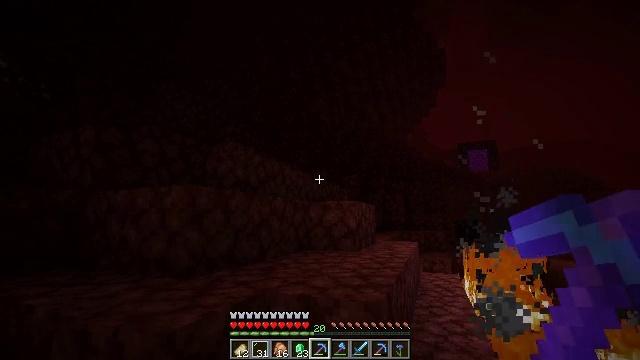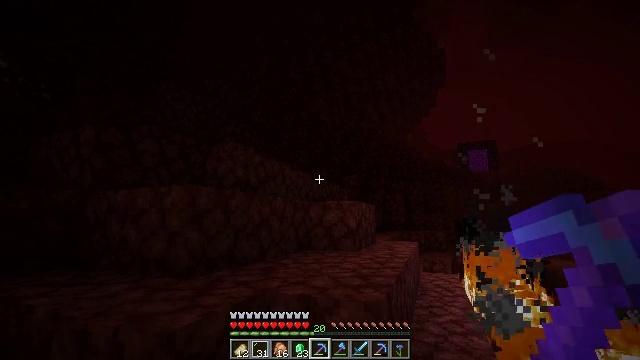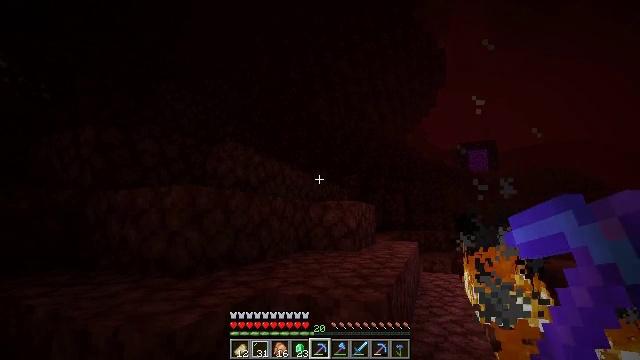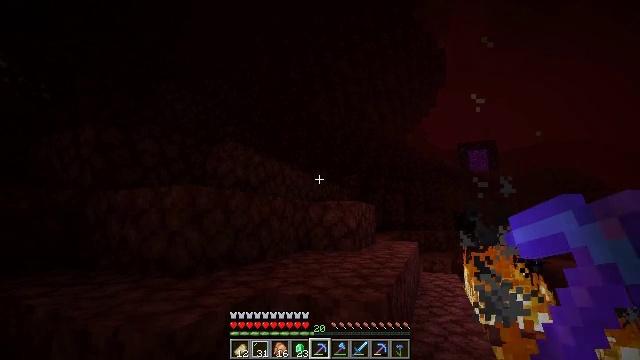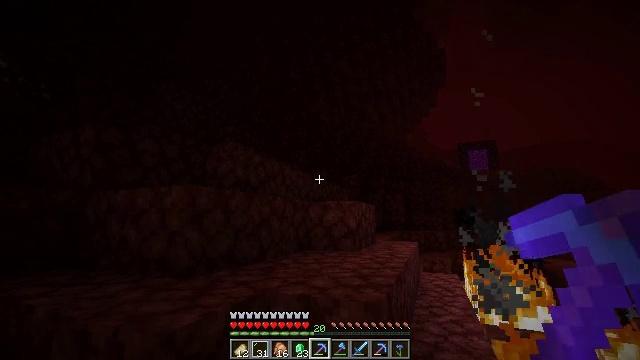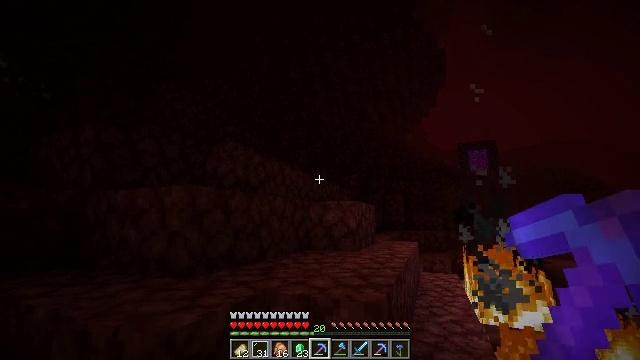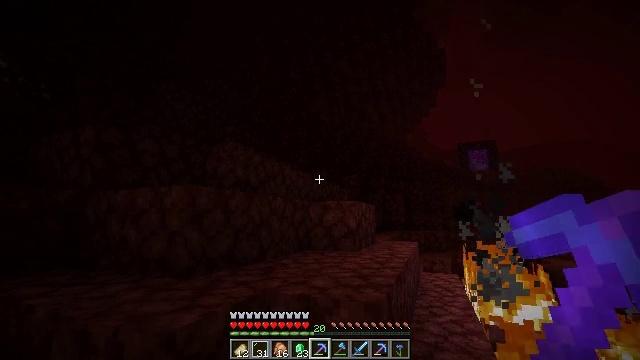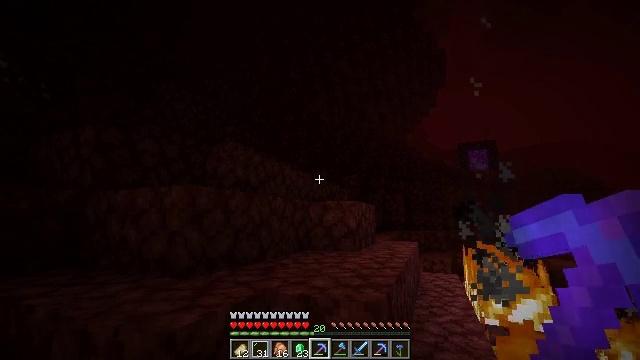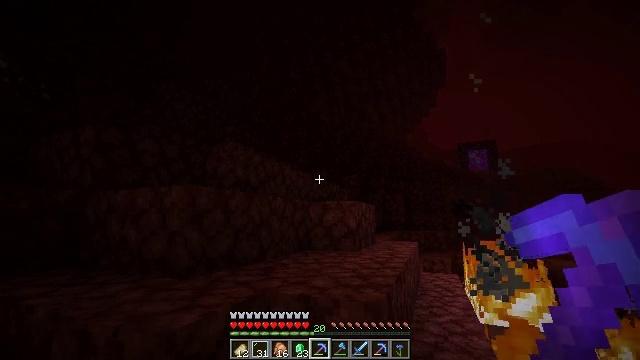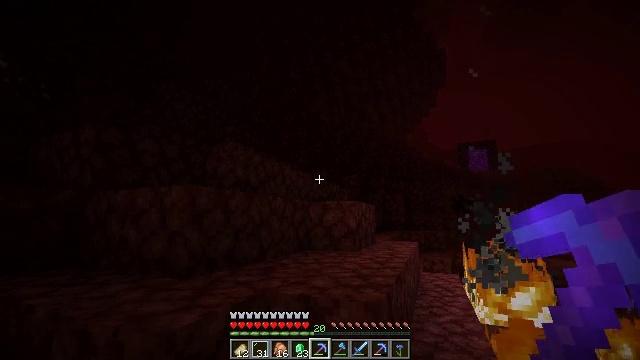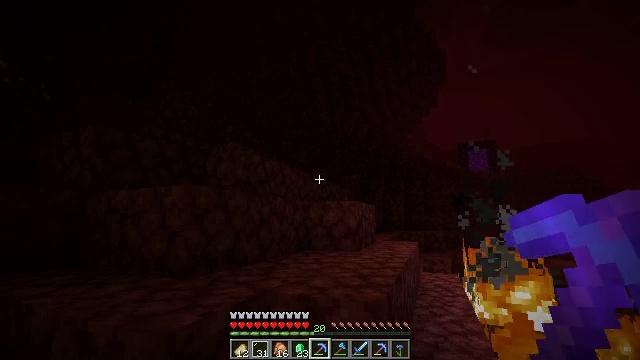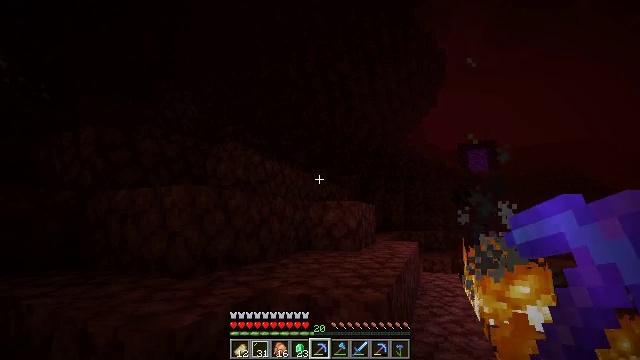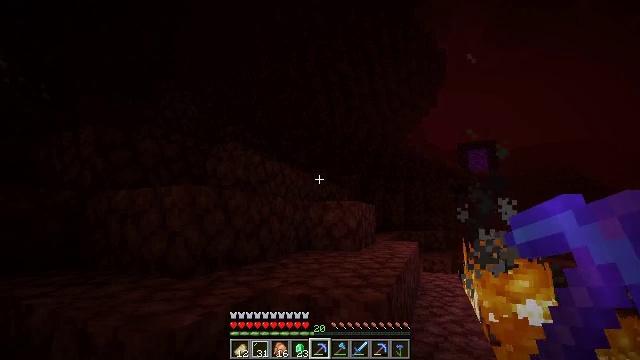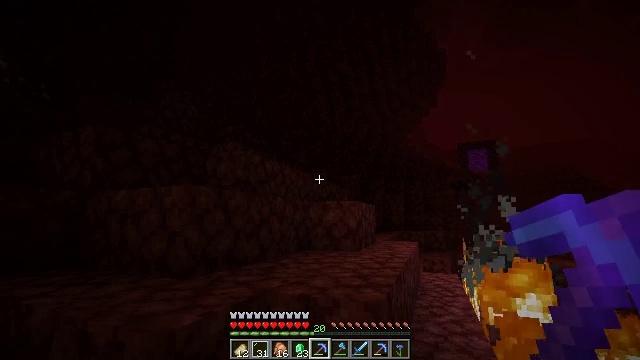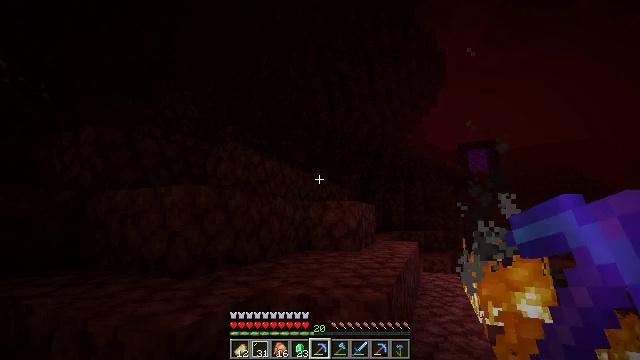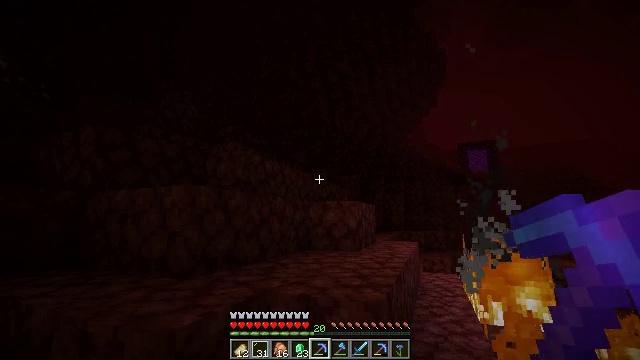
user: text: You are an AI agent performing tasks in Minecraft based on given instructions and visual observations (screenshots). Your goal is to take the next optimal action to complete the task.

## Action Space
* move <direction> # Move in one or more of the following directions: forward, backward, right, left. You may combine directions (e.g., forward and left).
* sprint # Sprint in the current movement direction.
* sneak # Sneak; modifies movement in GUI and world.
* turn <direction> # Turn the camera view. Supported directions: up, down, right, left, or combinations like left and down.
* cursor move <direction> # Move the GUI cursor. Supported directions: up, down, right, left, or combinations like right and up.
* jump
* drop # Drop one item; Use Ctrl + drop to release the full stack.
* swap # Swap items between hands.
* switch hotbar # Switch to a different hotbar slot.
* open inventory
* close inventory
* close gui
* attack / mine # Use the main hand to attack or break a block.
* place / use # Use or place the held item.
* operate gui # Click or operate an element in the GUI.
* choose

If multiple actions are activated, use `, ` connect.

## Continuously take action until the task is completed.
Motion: motion action
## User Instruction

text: Mine nether gold ore in the Nether.
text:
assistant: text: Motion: no_op
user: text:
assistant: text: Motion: no_op
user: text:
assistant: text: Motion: no_op
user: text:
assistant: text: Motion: no_op
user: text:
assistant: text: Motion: no_op
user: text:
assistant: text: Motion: no_op
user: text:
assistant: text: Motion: no_op
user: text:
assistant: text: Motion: no_op
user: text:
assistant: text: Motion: no_op
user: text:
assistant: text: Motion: no_op
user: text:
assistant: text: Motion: no_op
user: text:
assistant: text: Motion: no_op
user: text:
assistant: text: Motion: no_op
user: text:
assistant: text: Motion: no_op
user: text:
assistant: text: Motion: no_op
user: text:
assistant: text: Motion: no_op
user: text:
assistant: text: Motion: no_op
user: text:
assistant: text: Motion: no_op
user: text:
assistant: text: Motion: no_op
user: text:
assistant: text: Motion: no_op
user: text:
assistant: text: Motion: no_op
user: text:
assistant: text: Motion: no_op
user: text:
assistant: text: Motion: no_op
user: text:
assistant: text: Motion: no_op
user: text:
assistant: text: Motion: no_op
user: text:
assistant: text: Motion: no_op
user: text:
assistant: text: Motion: no_op
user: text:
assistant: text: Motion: no_op
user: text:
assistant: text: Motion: no_op
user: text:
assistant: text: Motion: no_op